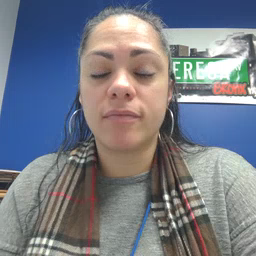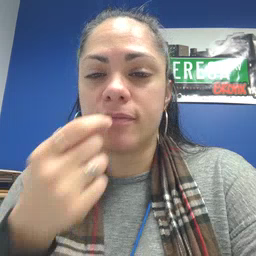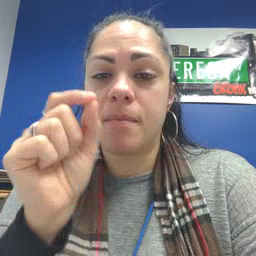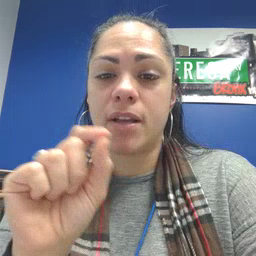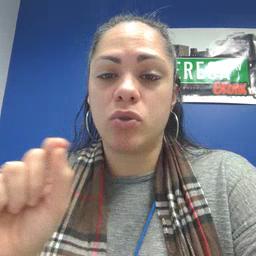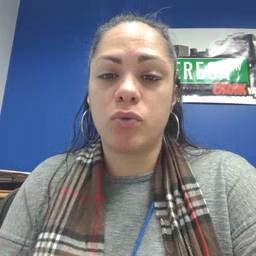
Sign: pencil